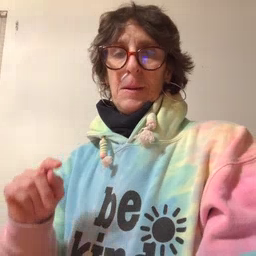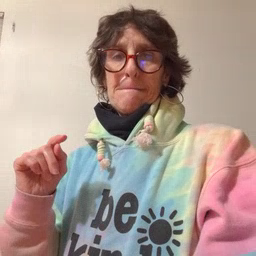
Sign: owie